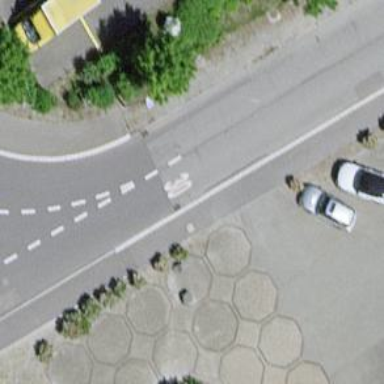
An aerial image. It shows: Kerb barrier.